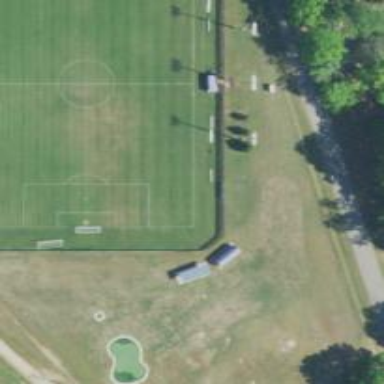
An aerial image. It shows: Soccer pitch for leisure land activities.